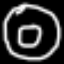
Label: donut